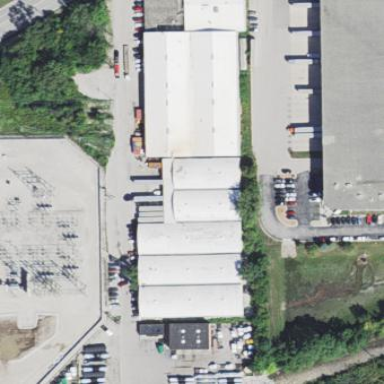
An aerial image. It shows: Warehouse.